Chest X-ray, AP view. Patient: 42 years old, sex M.
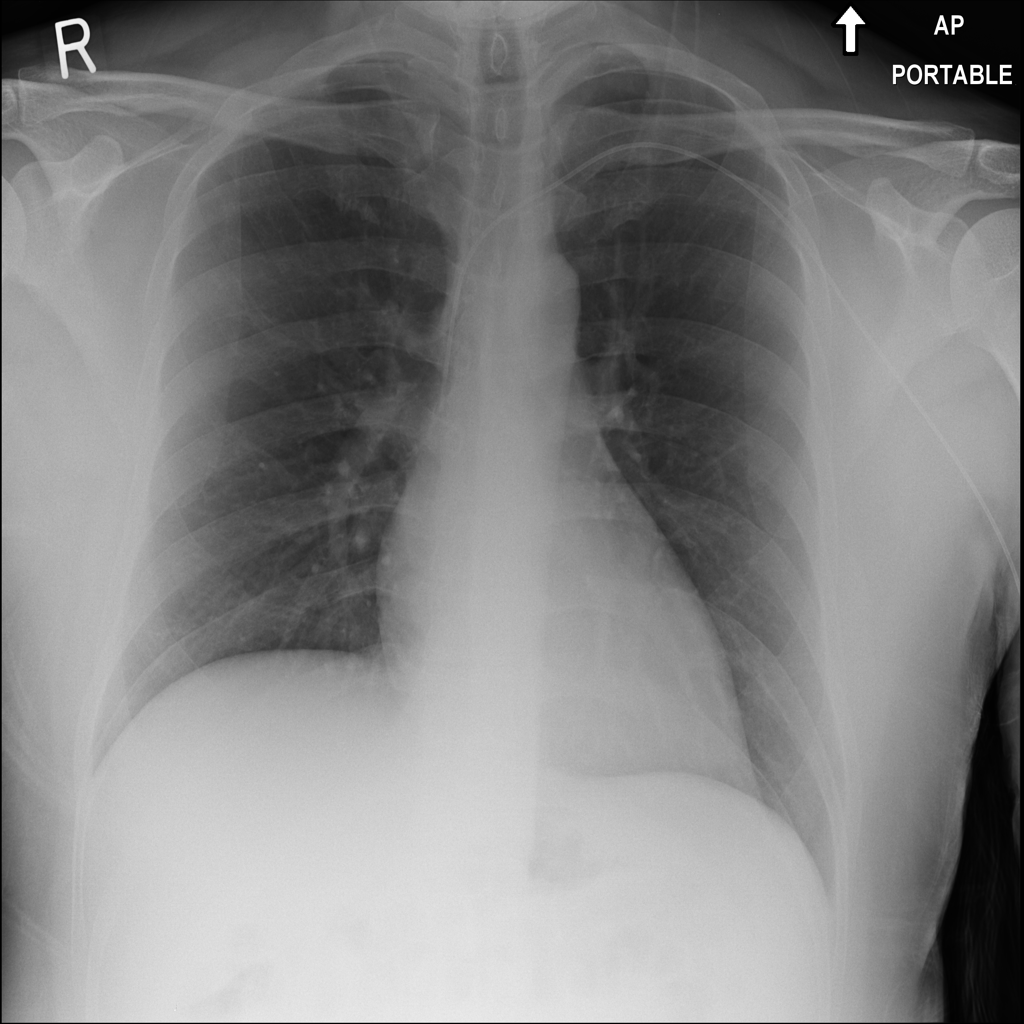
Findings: No Finding